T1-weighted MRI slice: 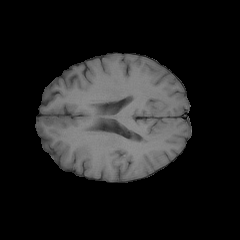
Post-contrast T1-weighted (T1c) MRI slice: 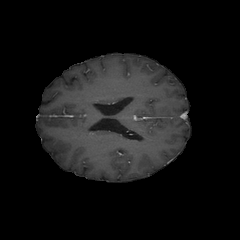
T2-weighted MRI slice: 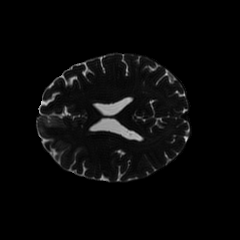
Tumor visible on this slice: yes